Current action and preconditions to check: trajectory_clear

Your task: For each precondition in the list above, predict whether it will hold at this action.

Consider the current scene as observed from the mobile robot's camera, and analyze the predicted future states of all dynamic agents (e.g., people, animals, vehicles, or any moving entities) within the NEXT SECOND.

IMPORTANT: Only answer "very likely" if you are absolutely certain—based on strong, clear evidence—that a dynamic agent will violate the precondition in the predicted future state. Do NOT answer "very likely" for unlikely, ambiguous, or low-probability risks.

Ask yourself for each precondition: Is there a high probability, with clear and convincing evidence, that the predicted future states of any dynamic agent will interfere with the predicted future state of the currently executing action within the NEXT SECOND, causing that precondition to fail?

Assess the risk level based on these predictions. Use "likely" or "very likely" if motions create a clear risk of interference.

Use "neutral" or "improbable" if agents are nearby but their predicted paths are clearly diverging or non-conflicting.

Failure Risk Categories: "very improbable", "improbable", "neutral", "likely", "very likely"

Answer Format: Output ONLY the probability_of_failure value from these categories: "very improbable", "improbable", "neutral", "likely", "very likely"

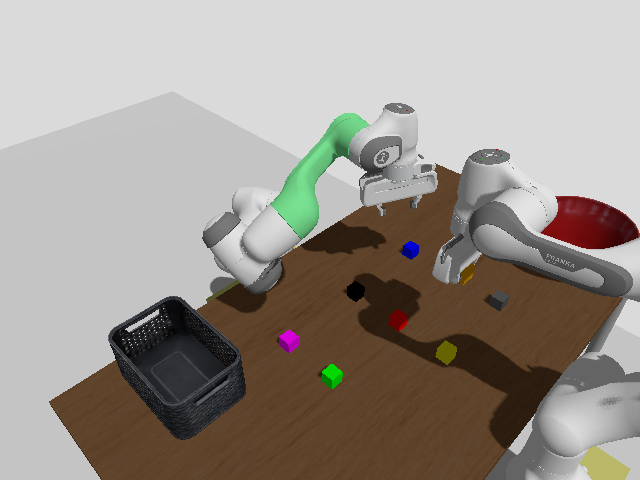

Answer: very improbable